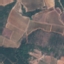
Label: PermanentCrop